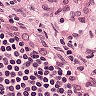
Metastatic tissue present: no